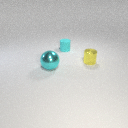
small cyan rubber cylinder to the left of small yellow metal cylinder